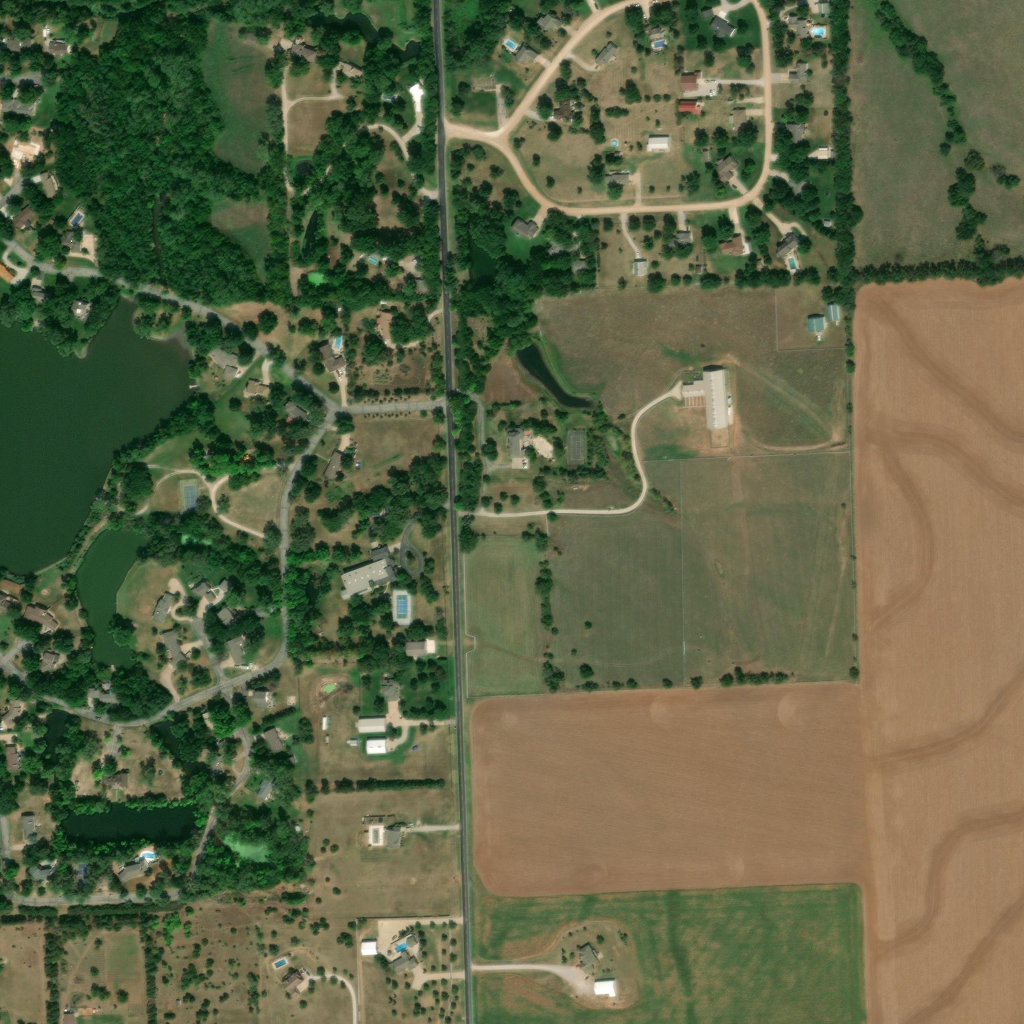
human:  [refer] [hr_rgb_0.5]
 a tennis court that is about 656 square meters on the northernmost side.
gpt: <box>[[55, 41, 57, 45, 0]]</box>

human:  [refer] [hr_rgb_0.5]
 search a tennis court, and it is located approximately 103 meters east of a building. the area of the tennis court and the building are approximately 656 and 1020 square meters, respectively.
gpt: <box>[[55, 41, 57, 45, 0]]</box>